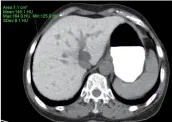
Imaging changes before (2022.02.14), at the onset of organ damage (2023.08.16), and 6 months (2024.02.09) after discontinuation of the amiodarone. (E-J) After 2 years (2023.08.16) of oral treatment with amiodarone, chest CT showed diffuse ground-glass shadows and fine reticular shadows in both lungs, with thickening of the interlobular septum, which was more significant than before; the density of the liver was markedly higher than before, with a CT value of about 145 HU. MRI of the liver showed the hepatic parenchyma was isointense on T1WI, and isointense on the fat-suppressed sequence of T2WI.
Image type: radiology (ct)